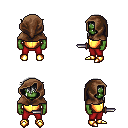
a pixel art fantasy rpg character, male body template, orc, green skin, gold chest armor, red pants, gray short bangs hairstyle, cloth hood, gold boots, dagger, four views (front, back, left, right), 2x2 character sprite sheet, small pixel art, hard edges, no anti-aliasing